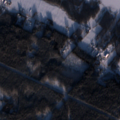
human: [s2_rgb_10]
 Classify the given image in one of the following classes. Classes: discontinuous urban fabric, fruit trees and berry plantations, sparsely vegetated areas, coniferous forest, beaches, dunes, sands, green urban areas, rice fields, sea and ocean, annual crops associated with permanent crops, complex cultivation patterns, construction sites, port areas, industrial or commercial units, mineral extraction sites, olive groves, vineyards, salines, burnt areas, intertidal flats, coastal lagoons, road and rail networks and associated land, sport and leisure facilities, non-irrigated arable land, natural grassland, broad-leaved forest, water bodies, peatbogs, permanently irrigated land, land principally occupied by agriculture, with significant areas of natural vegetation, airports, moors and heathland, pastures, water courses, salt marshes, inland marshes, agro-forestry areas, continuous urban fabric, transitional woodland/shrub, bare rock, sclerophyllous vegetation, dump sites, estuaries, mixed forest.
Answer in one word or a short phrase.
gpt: land principally occupied by agriculture, with significant areas of natural vegetation, coniferous forest, mixed forest, water bodies